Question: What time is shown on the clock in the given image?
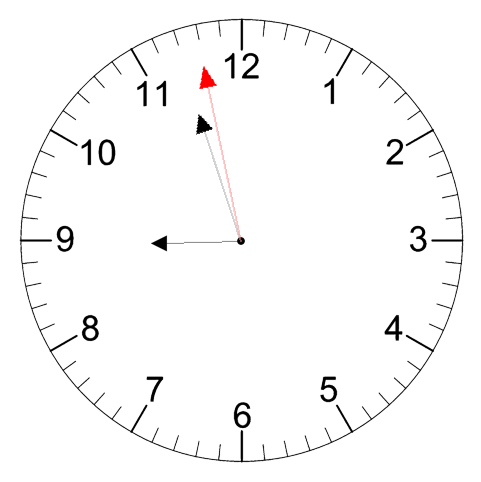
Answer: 08:56:58